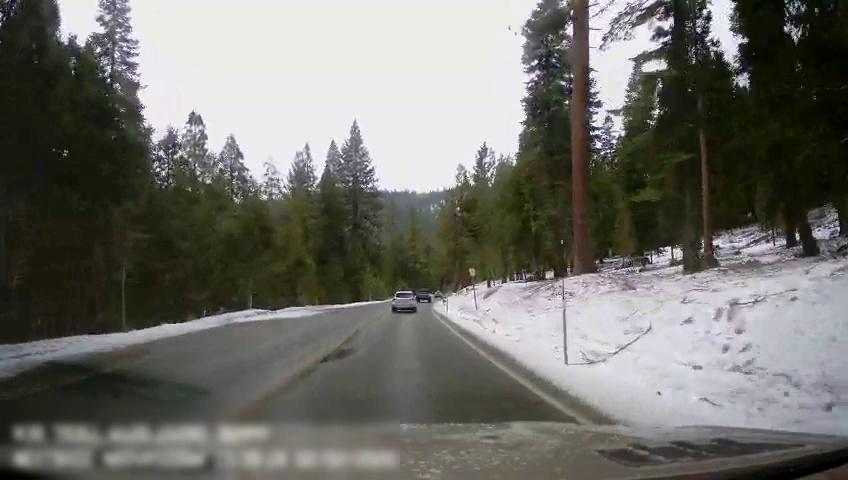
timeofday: Day
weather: Snowy
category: Drivable Space
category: Vehicles | Truck
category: Vehicles | SUV
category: Lanes | Current Lane